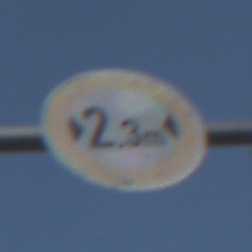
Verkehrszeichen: TatsaechlicheBreite2Komma3
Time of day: Midday
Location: Outdoor (Nature)
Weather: PartlyCloudy
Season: NotSpecified
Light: Natural